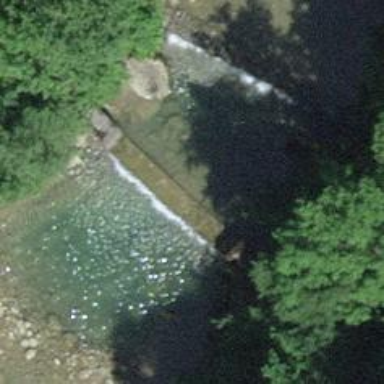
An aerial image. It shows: Weir along the waterway.